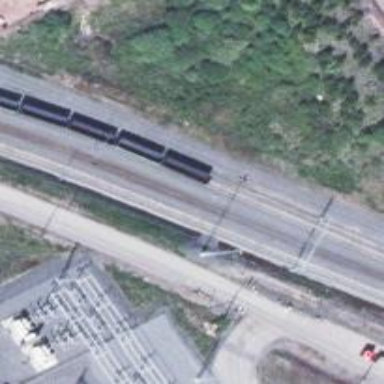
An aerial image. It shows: Wedge is used for the railway derail.